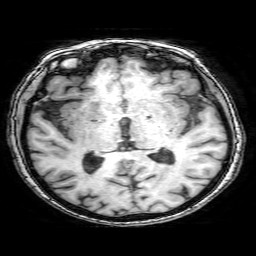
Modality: T1w
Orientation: coronal
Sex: female
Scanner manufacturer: philips
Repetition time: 0.008146 s
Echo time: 0.00373 s